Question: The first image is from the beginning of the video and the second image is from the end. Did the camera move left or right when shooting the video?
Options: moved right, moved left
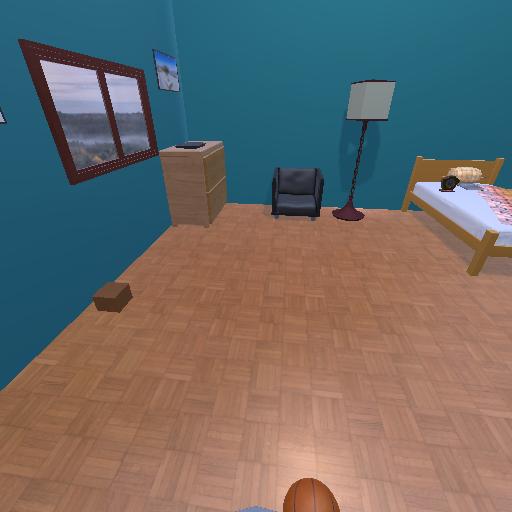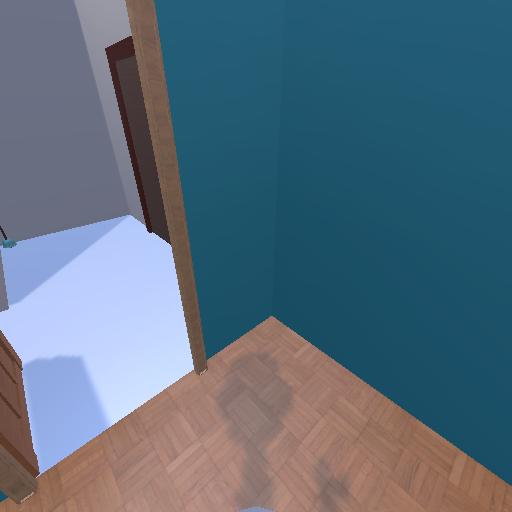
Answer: moved right